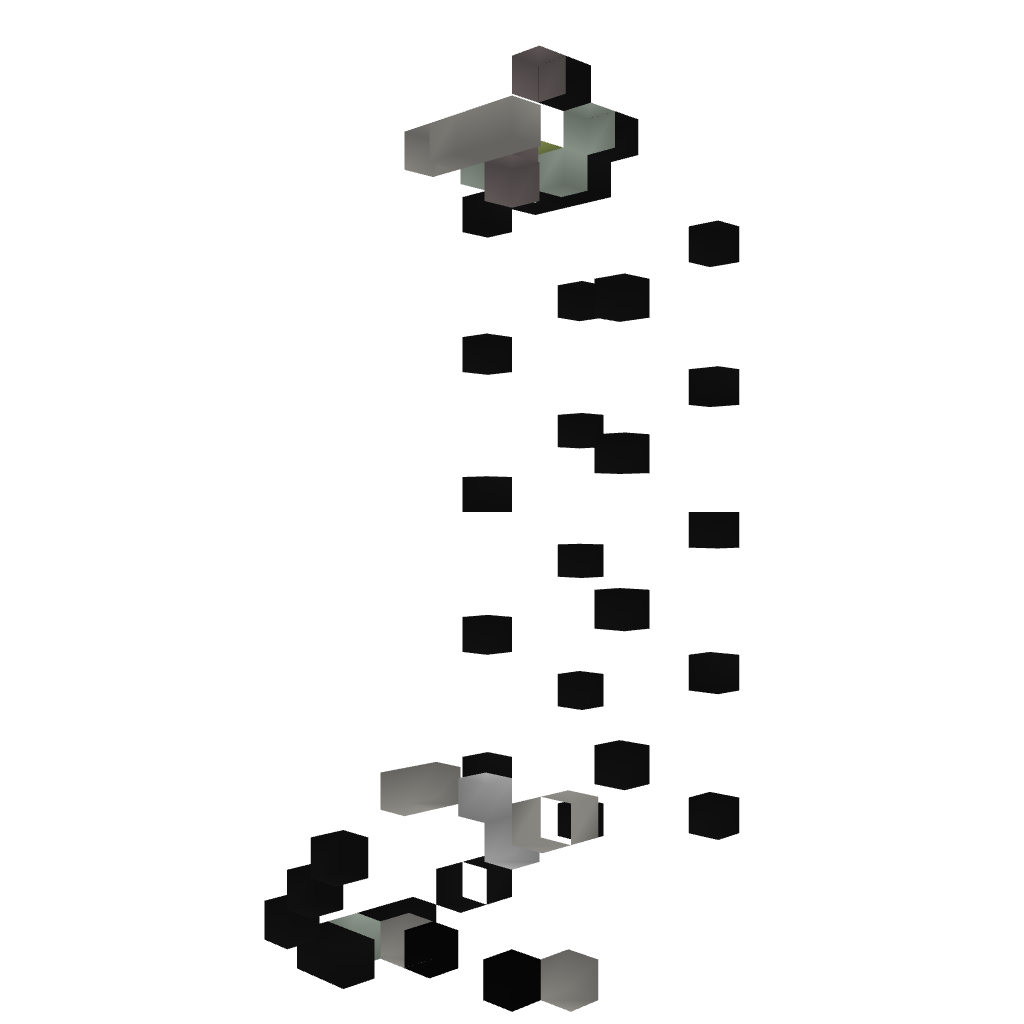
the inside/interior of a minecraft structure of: Multiplayer Zipper Elevator